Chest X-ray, AP view. Patient: 40 years old, sex M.
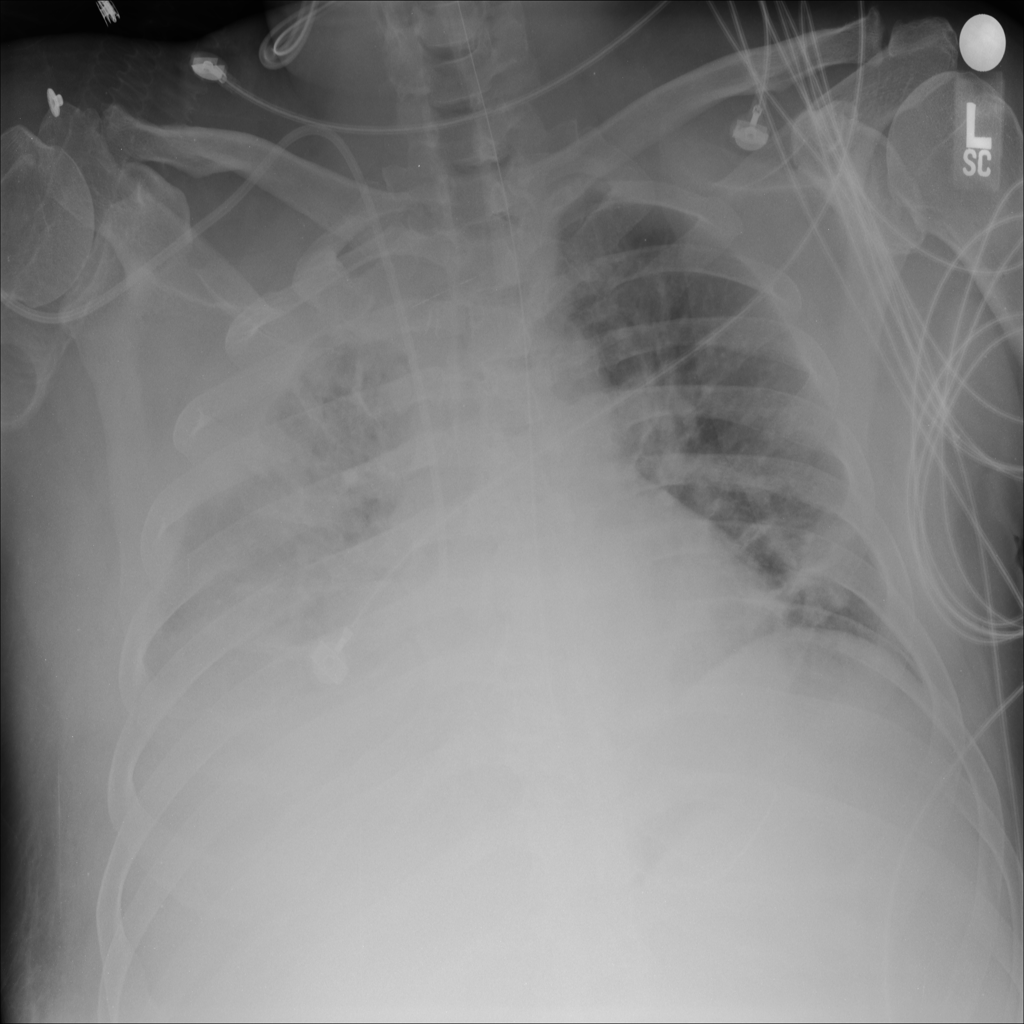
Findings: Atelectasis, Effusion